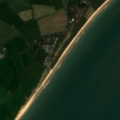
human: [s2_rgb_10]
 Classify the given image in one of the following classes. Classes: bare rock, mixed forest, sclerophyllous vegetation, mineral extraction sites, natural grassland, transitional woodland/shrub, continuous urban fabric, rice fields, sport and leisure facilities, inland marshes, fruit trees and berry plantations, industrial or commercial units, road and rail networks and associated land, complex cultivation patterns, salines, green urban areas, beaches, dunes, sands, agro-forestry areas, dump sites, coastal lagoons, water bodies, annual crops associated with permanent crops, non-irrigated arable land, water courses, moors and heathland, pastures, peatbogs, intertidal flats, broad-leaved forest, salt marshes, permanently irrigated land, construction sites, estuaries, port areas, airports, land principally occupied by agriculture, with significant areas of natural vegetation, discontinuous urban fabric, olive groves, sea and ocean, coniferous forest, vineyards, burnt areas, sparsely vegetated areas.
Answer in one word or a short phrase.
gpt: pastures, beaches, dunes, sands, sea and ocean